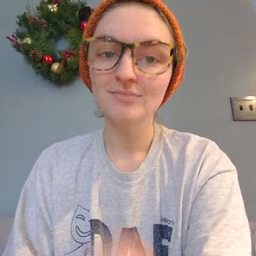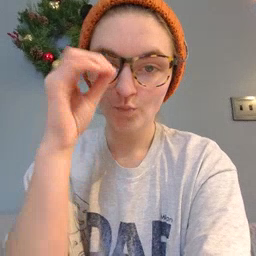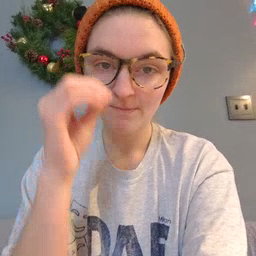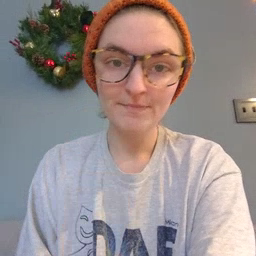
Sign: owl